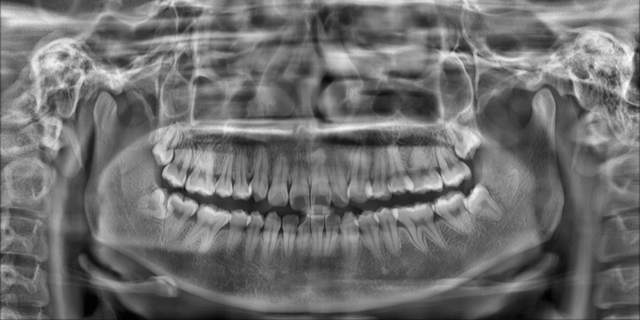
adult